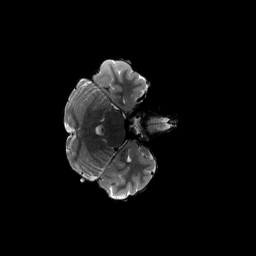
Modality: T2w
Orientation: axial
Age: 19
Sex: female
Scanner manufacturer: siemens
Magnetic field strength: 3 T
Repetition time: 3.2 s
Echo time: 0.564 s